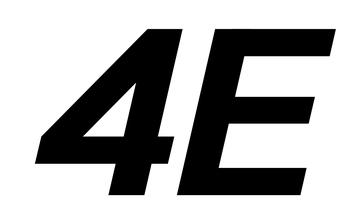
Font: InstrumentSans-Italic_Bold_Italic